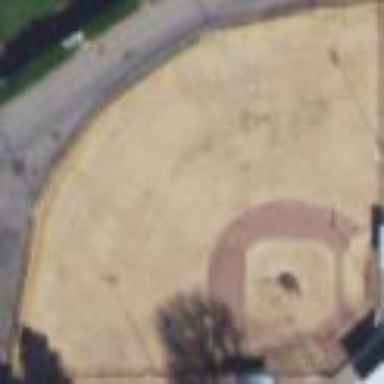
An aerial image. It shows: Baseball pitch enclosed by fence.